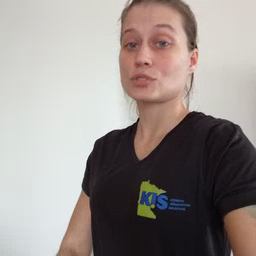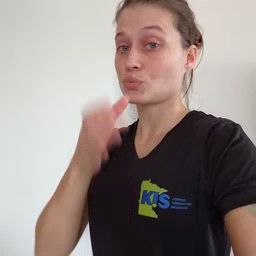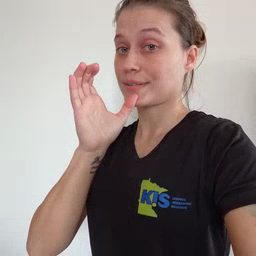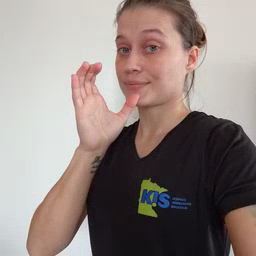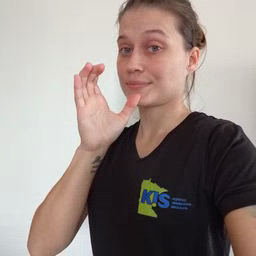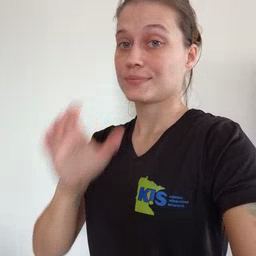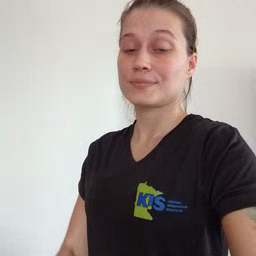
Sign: drink